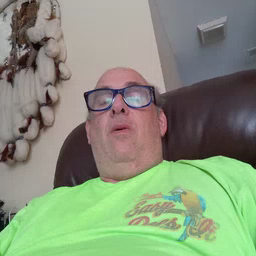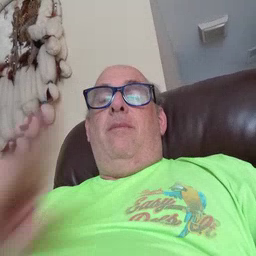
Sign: bird